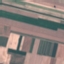
Land use / land cover class: AnnualCrop